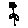
Label: flower